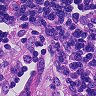
Metastatic tissue present: no